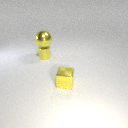
small yellow metal cylinder below large yellow metal sphere